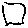
Label: square